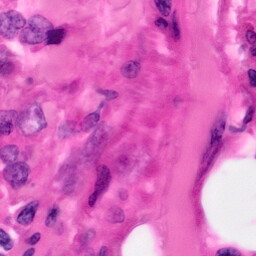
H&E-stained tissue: Pancreatic